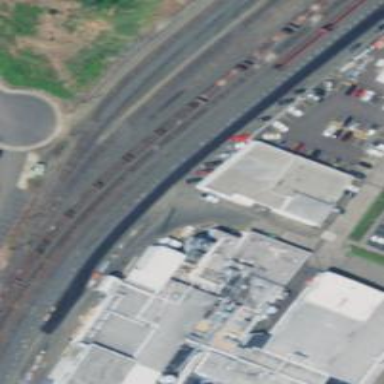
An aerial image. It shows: Railway siding for service.